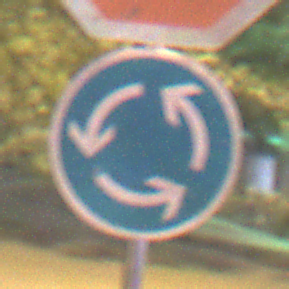
Verkehrszeichen: Kreisverkehr
Zusatzzeichen oben: Stop
Umgebung: Outdoor, Suburban
Tageszeit: Night
Wetter: PartlyCloudy
Licht: Artificial
Jahreszeit: NotSpecified
Kontrast: HighContrast